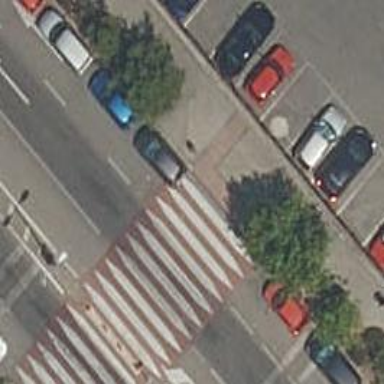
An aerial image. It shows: Uncontrolled road crossing.